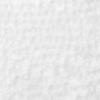
Label: no_change